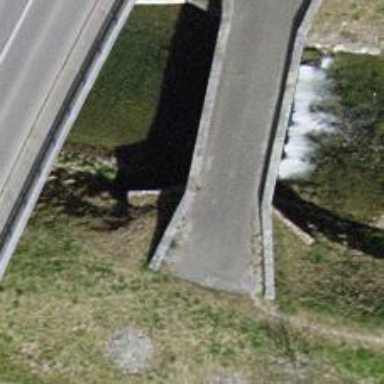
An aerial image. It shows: Bridge with wall barrier.